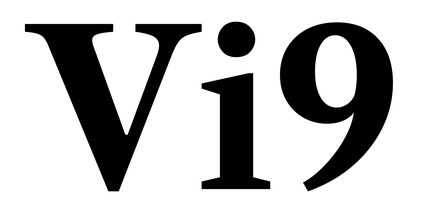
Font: LibreCaslonText_Bold